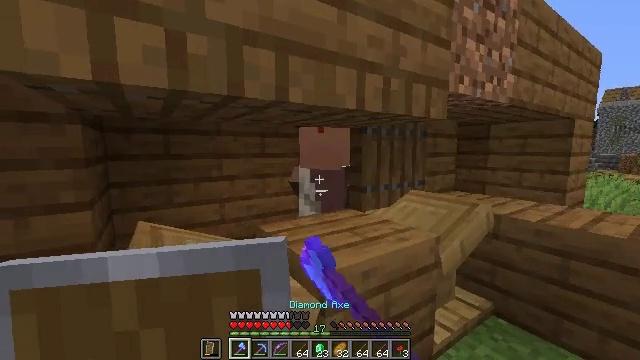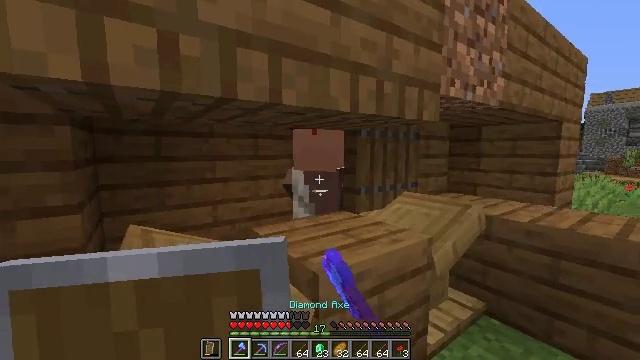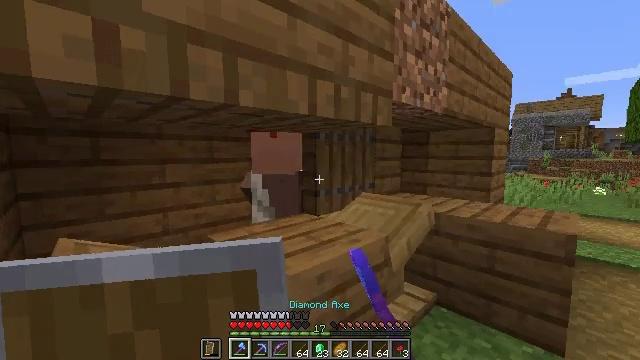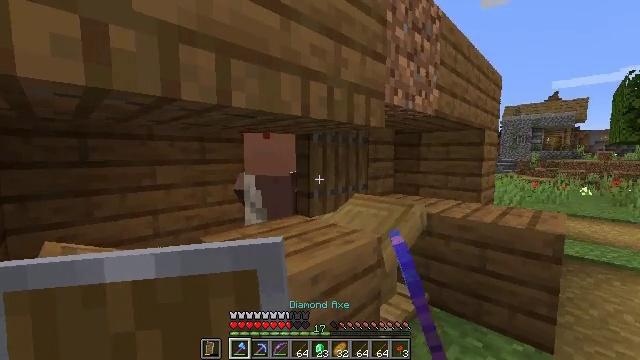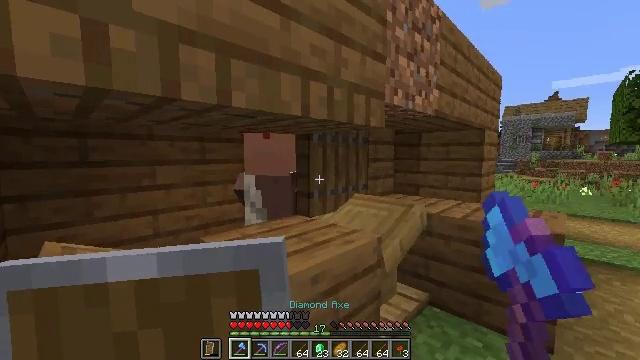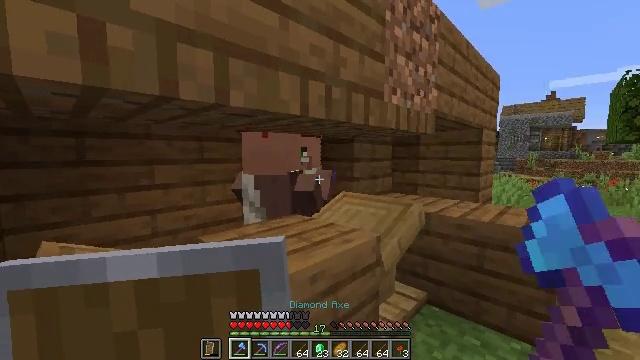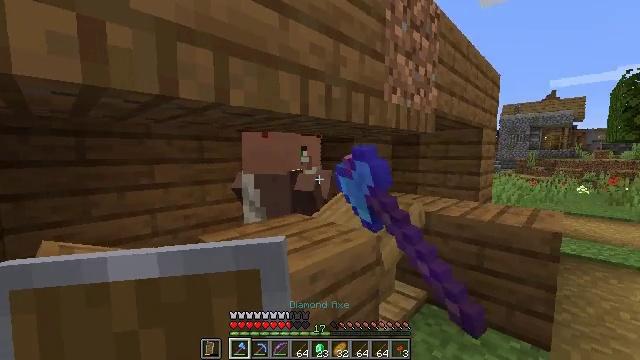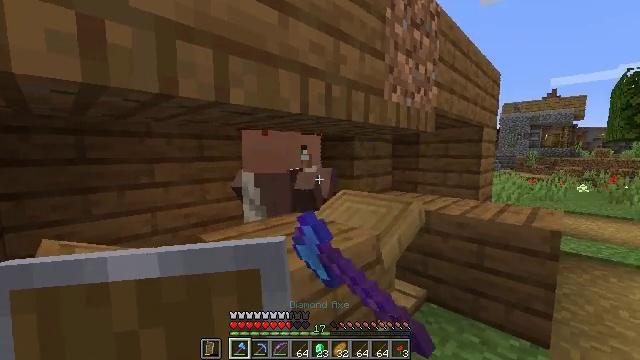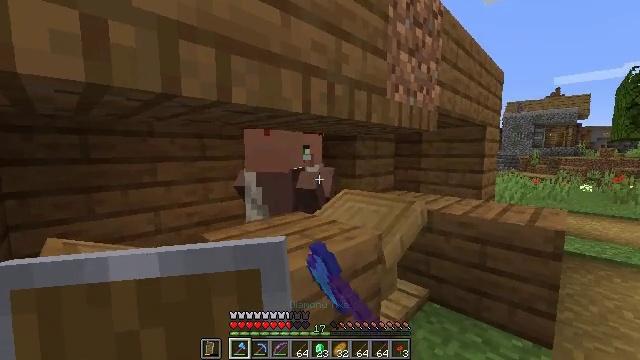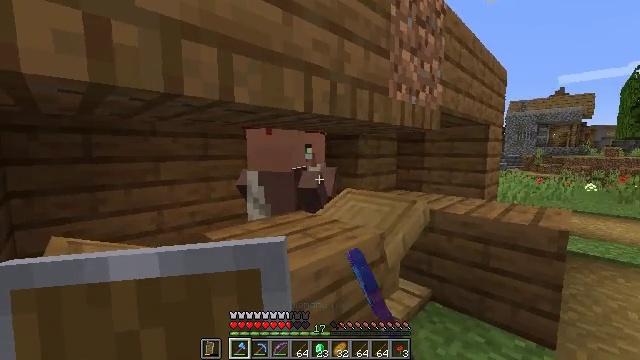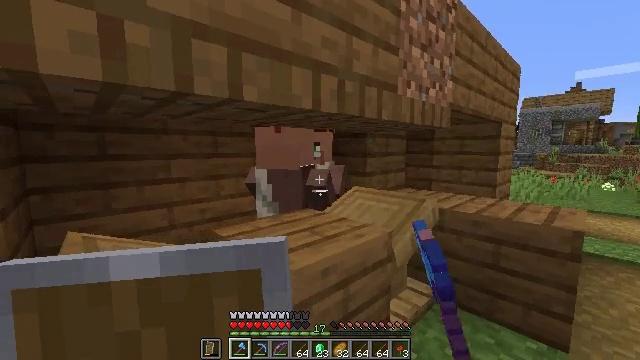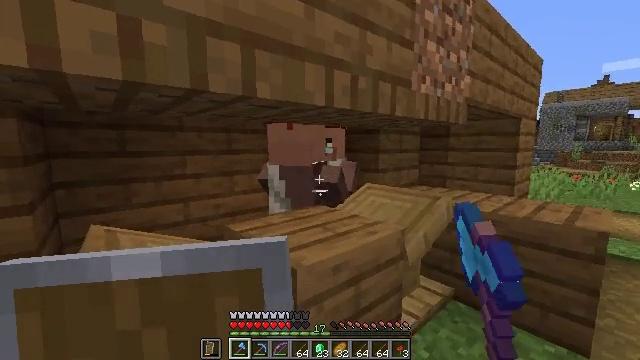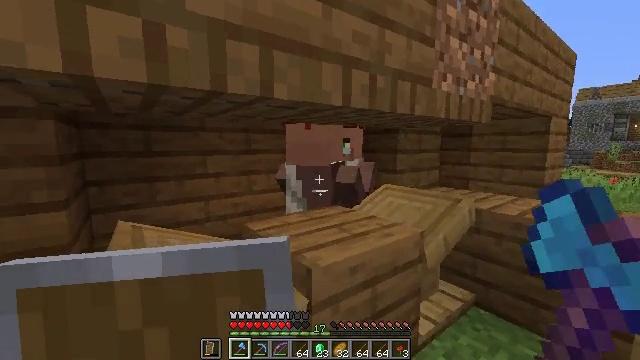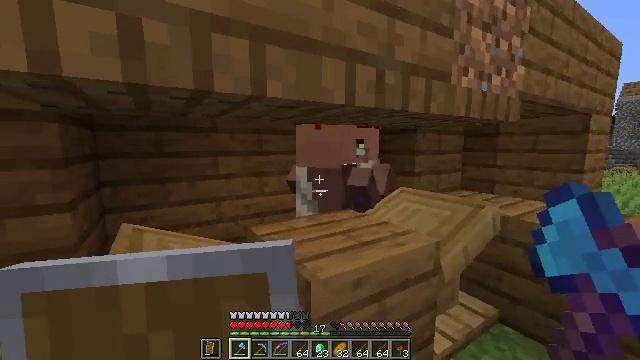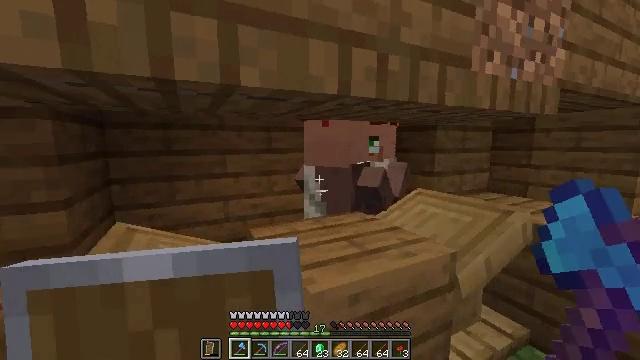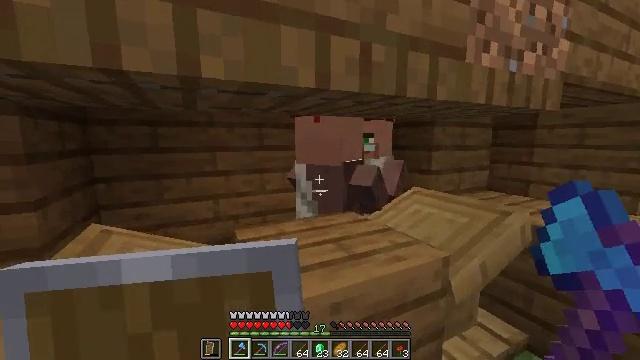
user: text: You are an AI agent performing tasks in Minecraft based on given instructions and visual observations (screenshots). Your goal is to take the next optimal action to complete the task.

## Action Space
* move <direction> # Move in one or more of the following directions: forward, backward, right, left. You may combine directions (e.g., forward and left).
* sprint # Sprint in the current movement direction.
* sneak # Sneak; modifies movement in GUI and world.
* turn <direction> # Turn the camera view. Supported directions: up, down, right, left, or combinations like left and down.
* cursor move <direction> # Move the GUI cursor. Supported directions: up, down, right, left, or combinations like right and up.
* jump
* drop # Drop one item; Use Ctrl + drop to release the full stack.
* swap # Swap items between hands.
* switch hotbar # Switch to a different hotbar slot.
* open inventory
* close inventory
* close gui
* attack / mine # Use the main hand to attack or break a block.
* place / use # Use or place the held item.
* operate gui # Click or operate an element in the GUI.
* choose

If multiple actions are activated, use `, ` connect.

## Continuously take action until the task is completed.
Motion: motion action
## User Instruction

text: Enchant a book to create an enchanted book.
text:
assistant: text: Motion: turn right
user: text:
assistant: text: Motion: turn right
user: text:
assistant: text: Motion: turn right
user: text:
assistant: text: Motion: no_op
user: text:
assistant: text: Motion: use / place
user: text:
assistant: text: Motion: use / place
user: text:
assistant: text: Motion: use / place
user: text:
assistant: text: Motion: no_op
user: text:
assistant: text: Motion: no_op
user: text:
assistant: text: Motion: turn left
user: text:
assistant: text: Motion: turn left
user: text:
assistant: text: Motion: move forward and move right, turn left
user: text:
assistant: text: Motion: move forward and move right, turn left
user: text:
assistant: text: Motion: move forward and move right, turn left
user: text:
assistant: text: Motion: use / place
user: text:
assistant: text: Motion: use / place
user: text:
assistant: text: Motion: no_op
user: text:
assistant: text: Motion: no_op
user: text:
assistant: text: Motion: no_op
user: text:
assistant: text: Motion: open gui
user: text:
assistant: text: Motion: no_op
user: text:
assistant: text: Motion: no_op
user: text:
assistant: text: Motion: no_op
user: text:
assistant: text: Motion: cursor move left
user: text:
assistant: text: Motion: no_op
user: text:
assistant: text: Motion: cursor move left and up
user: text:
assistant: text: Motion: cursor move left and up
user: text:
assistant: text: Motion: no_op
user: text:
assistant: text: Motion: no_op
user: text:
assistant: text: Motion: no_op